Here is a 2-D grayscale rendering of raw rotating-machine vibration samples (signal-to-image). What is the most likely rotor condition (normal, misalignment, unbalance, looseness)?
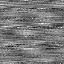
Answer: misalignment